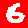
Digit: 6